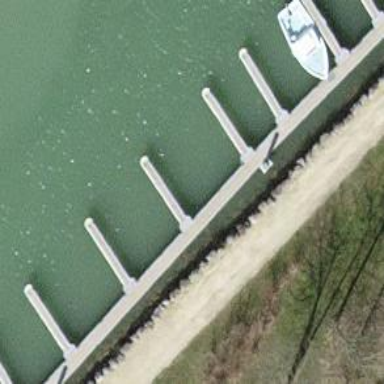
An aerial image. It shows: Man-made pier.